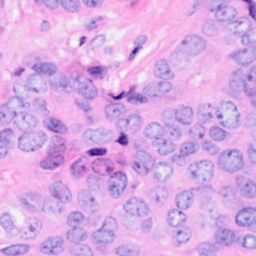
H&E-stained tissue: Breast